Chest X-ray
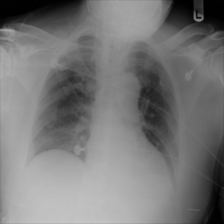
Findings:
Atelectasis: negative
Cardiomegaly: negative
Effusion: negative
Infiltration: negative
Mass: negative
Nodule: negative
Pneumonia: negative
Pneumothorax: negative
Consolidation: negative
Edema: negative
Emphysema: negative
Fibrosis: negative
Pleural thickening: negative
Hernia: negative